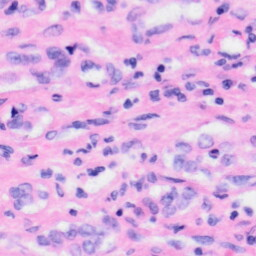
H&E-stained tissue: Liver